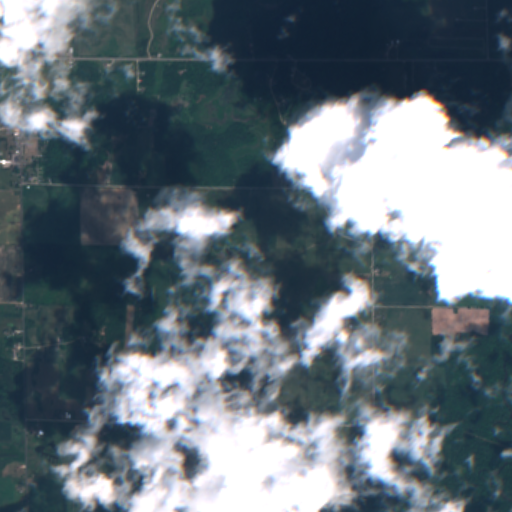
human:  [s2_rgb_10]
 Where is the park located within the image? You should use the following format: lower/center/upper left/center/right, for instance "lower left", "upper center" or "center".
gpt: The park is located in the upper left of the image.
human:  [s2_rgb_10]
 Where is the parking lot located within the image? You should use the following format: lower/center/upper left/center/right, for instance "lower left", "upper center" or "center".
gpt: The parking lot is located in the upper left of the image.
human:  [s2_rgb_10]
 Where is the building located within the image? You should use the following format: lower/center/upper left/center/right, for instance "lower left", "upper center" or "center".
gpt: The building is located in the upper left of the image.
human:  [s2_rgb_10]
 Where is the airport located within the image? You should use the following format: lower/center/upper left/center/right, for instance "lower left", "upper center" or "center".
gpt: There is no airport in the image.